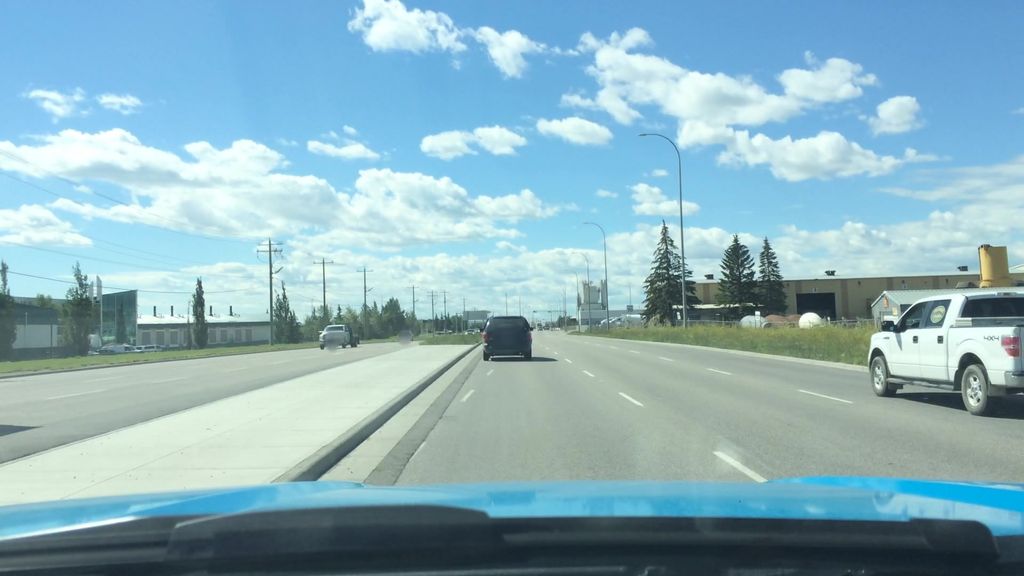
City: calgary